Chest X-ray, AP view. Patient: 23 years old, sex F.
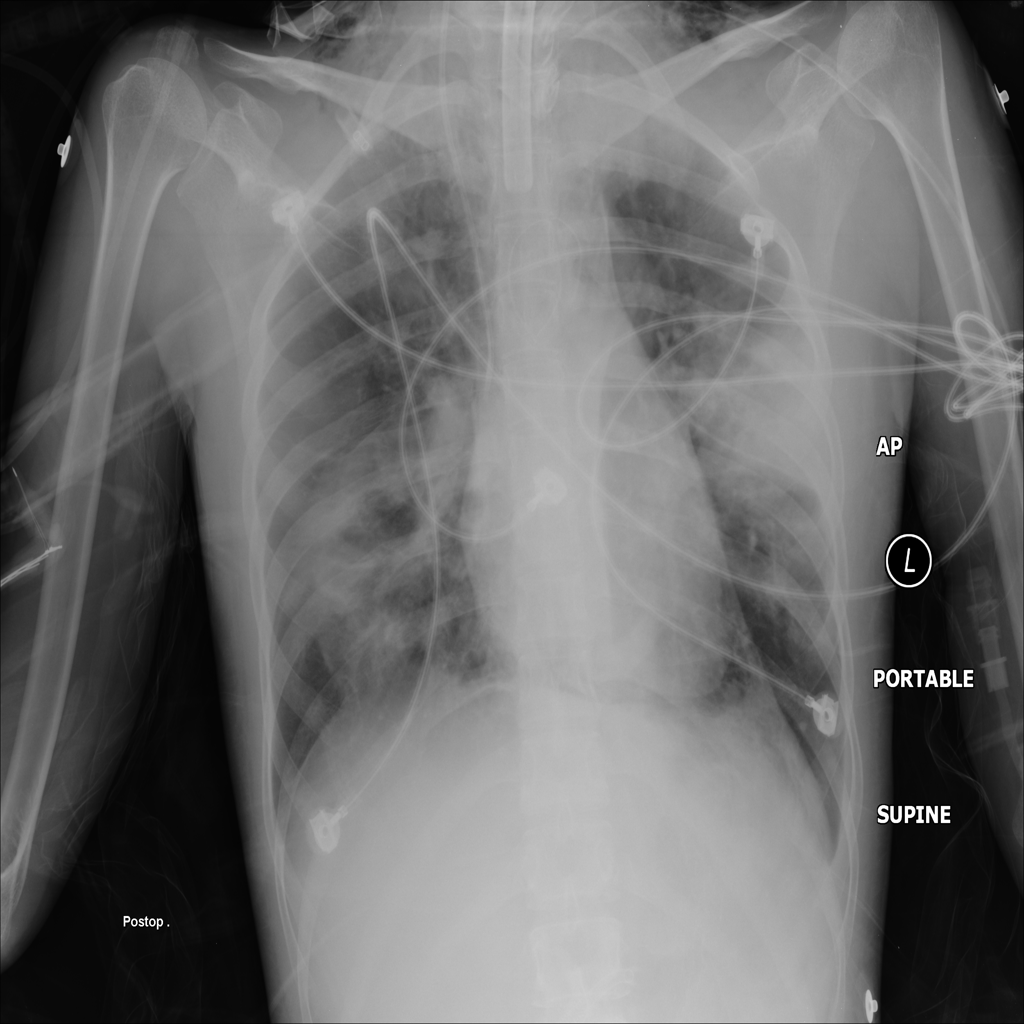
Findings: Emphysema